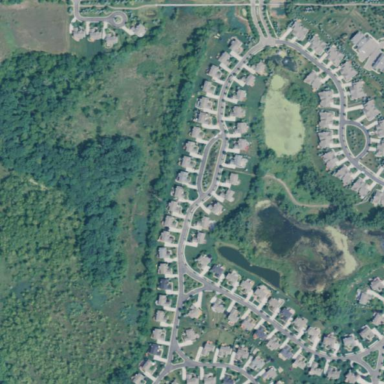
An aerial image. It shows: Single-family residential area.